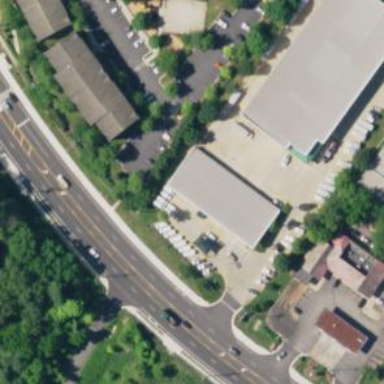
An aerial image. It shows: Commercial building.